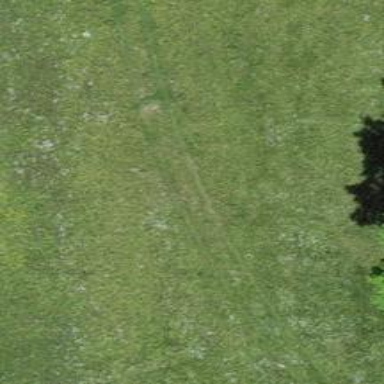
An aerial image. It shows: Track with grade 4 tracktype.